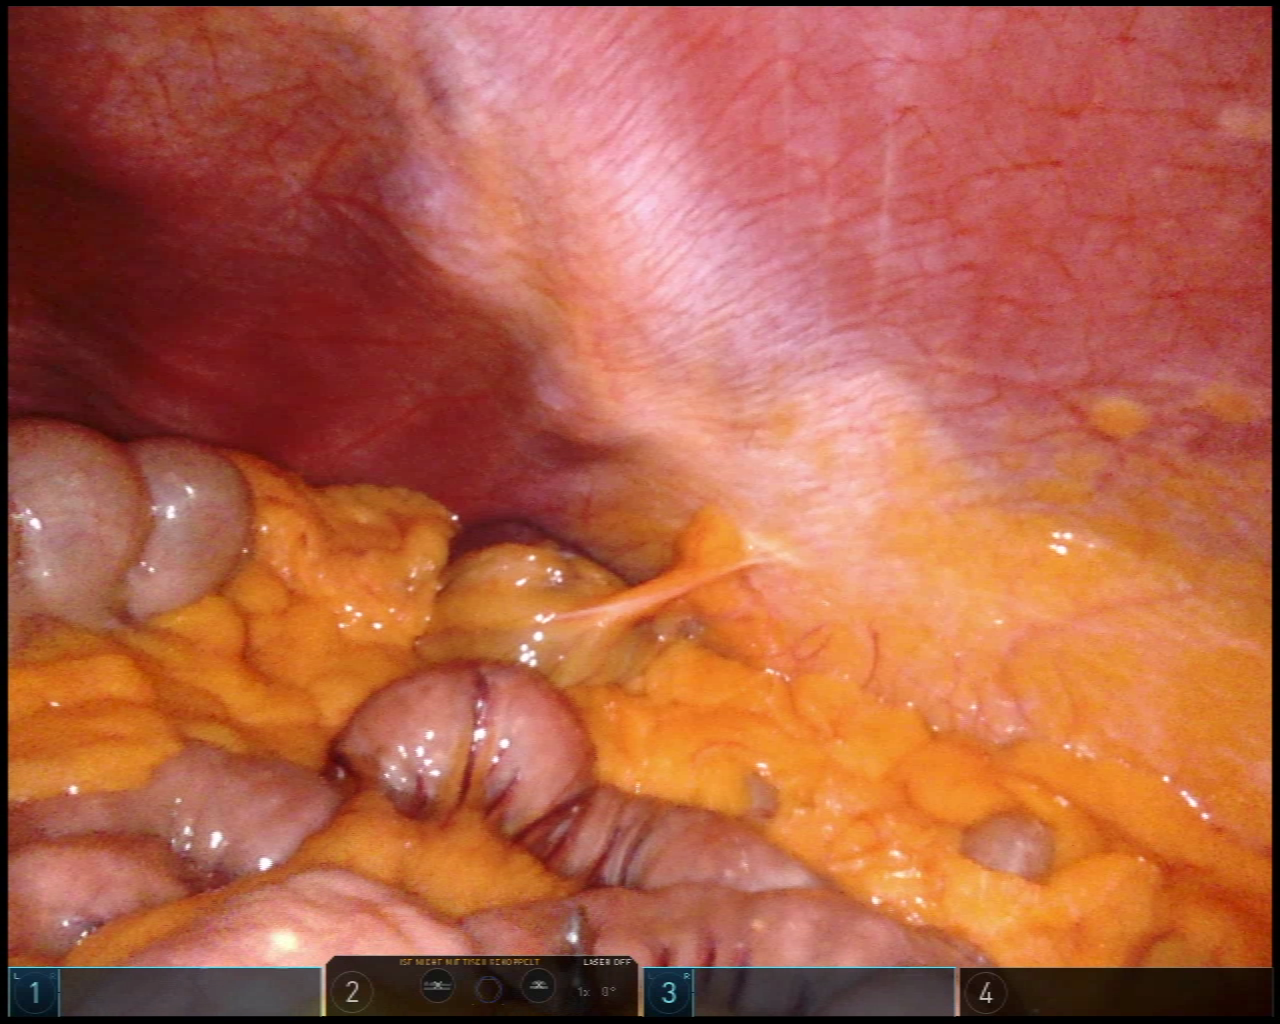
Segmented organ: spleen
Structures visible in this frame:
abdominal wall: yes
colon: yes
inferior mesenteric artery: no
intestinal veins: no
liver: no
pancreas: no
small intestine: no
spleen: yes
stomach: no
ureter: no
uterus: no
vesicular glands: no